Question: I'm trying to deploy a project with and it failed when reinstalling vendors .
Configuration:
I'm on Mac OSX Montain Lion (client) and have a server on servergrove.com witch is on Ubuntu 12.04.1 LTS.
My deploy.rb file looks like this:
'''
set :application, "DOA Manager Toshiba"
set :domain, "root@server.me"
set :deploy_to, "/var/www/vhosts/server.me"
set :app_path, "app"
set :user, "root"
set :use_sudo, false
set :repository, "git://github.com/****/****.git"
set :scm, :git
# Or: 'accurev', 'bzr', 'cvs', 'darcs', 'subversion', 'mercurial', 'perforce', or 'none'
set :model_manager, "doctrine"
# Or: 'propel'
role :web, domain # Your HTTP server, Apache/etc
role :app, domain # This may be the same as your 'Web' server
role :db, domain, :primary => true # This is where Symfony2 migrations will run
set :keep_releases, 3
set :update_vendors, true
ssh_options[:forward_agent] = true
# Be more verbose by uncommenting the following line
# logger.level = Logger::MAX_LEVEL
'''
And here are the output on my terminal:

Can someone explain to me why I get this error and how I can fix it?
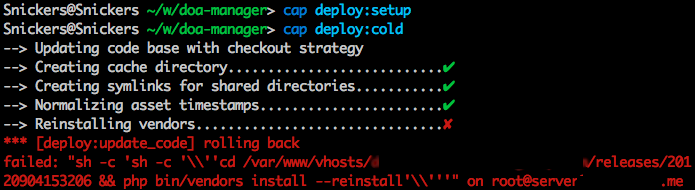
Answer: You should add:
'''
set :use_composer, true
'''
To your deploy.rb.